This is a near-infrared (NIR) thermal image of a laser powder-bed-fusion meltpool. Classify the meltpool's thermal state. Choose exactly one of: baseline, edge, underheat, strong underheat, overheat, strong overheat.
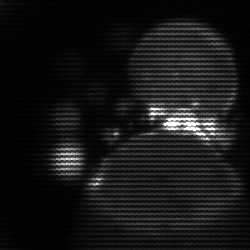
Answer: edge